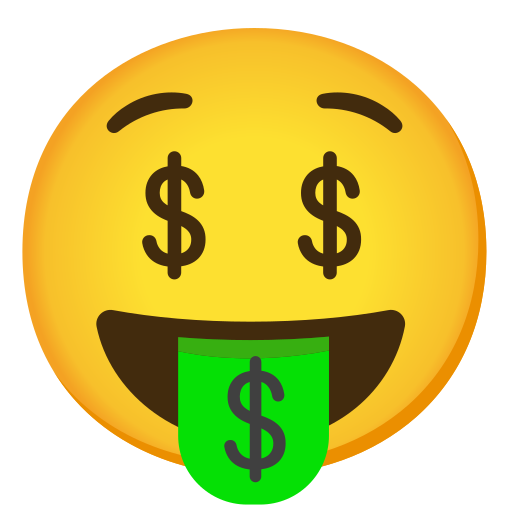
Emoji: 🤑